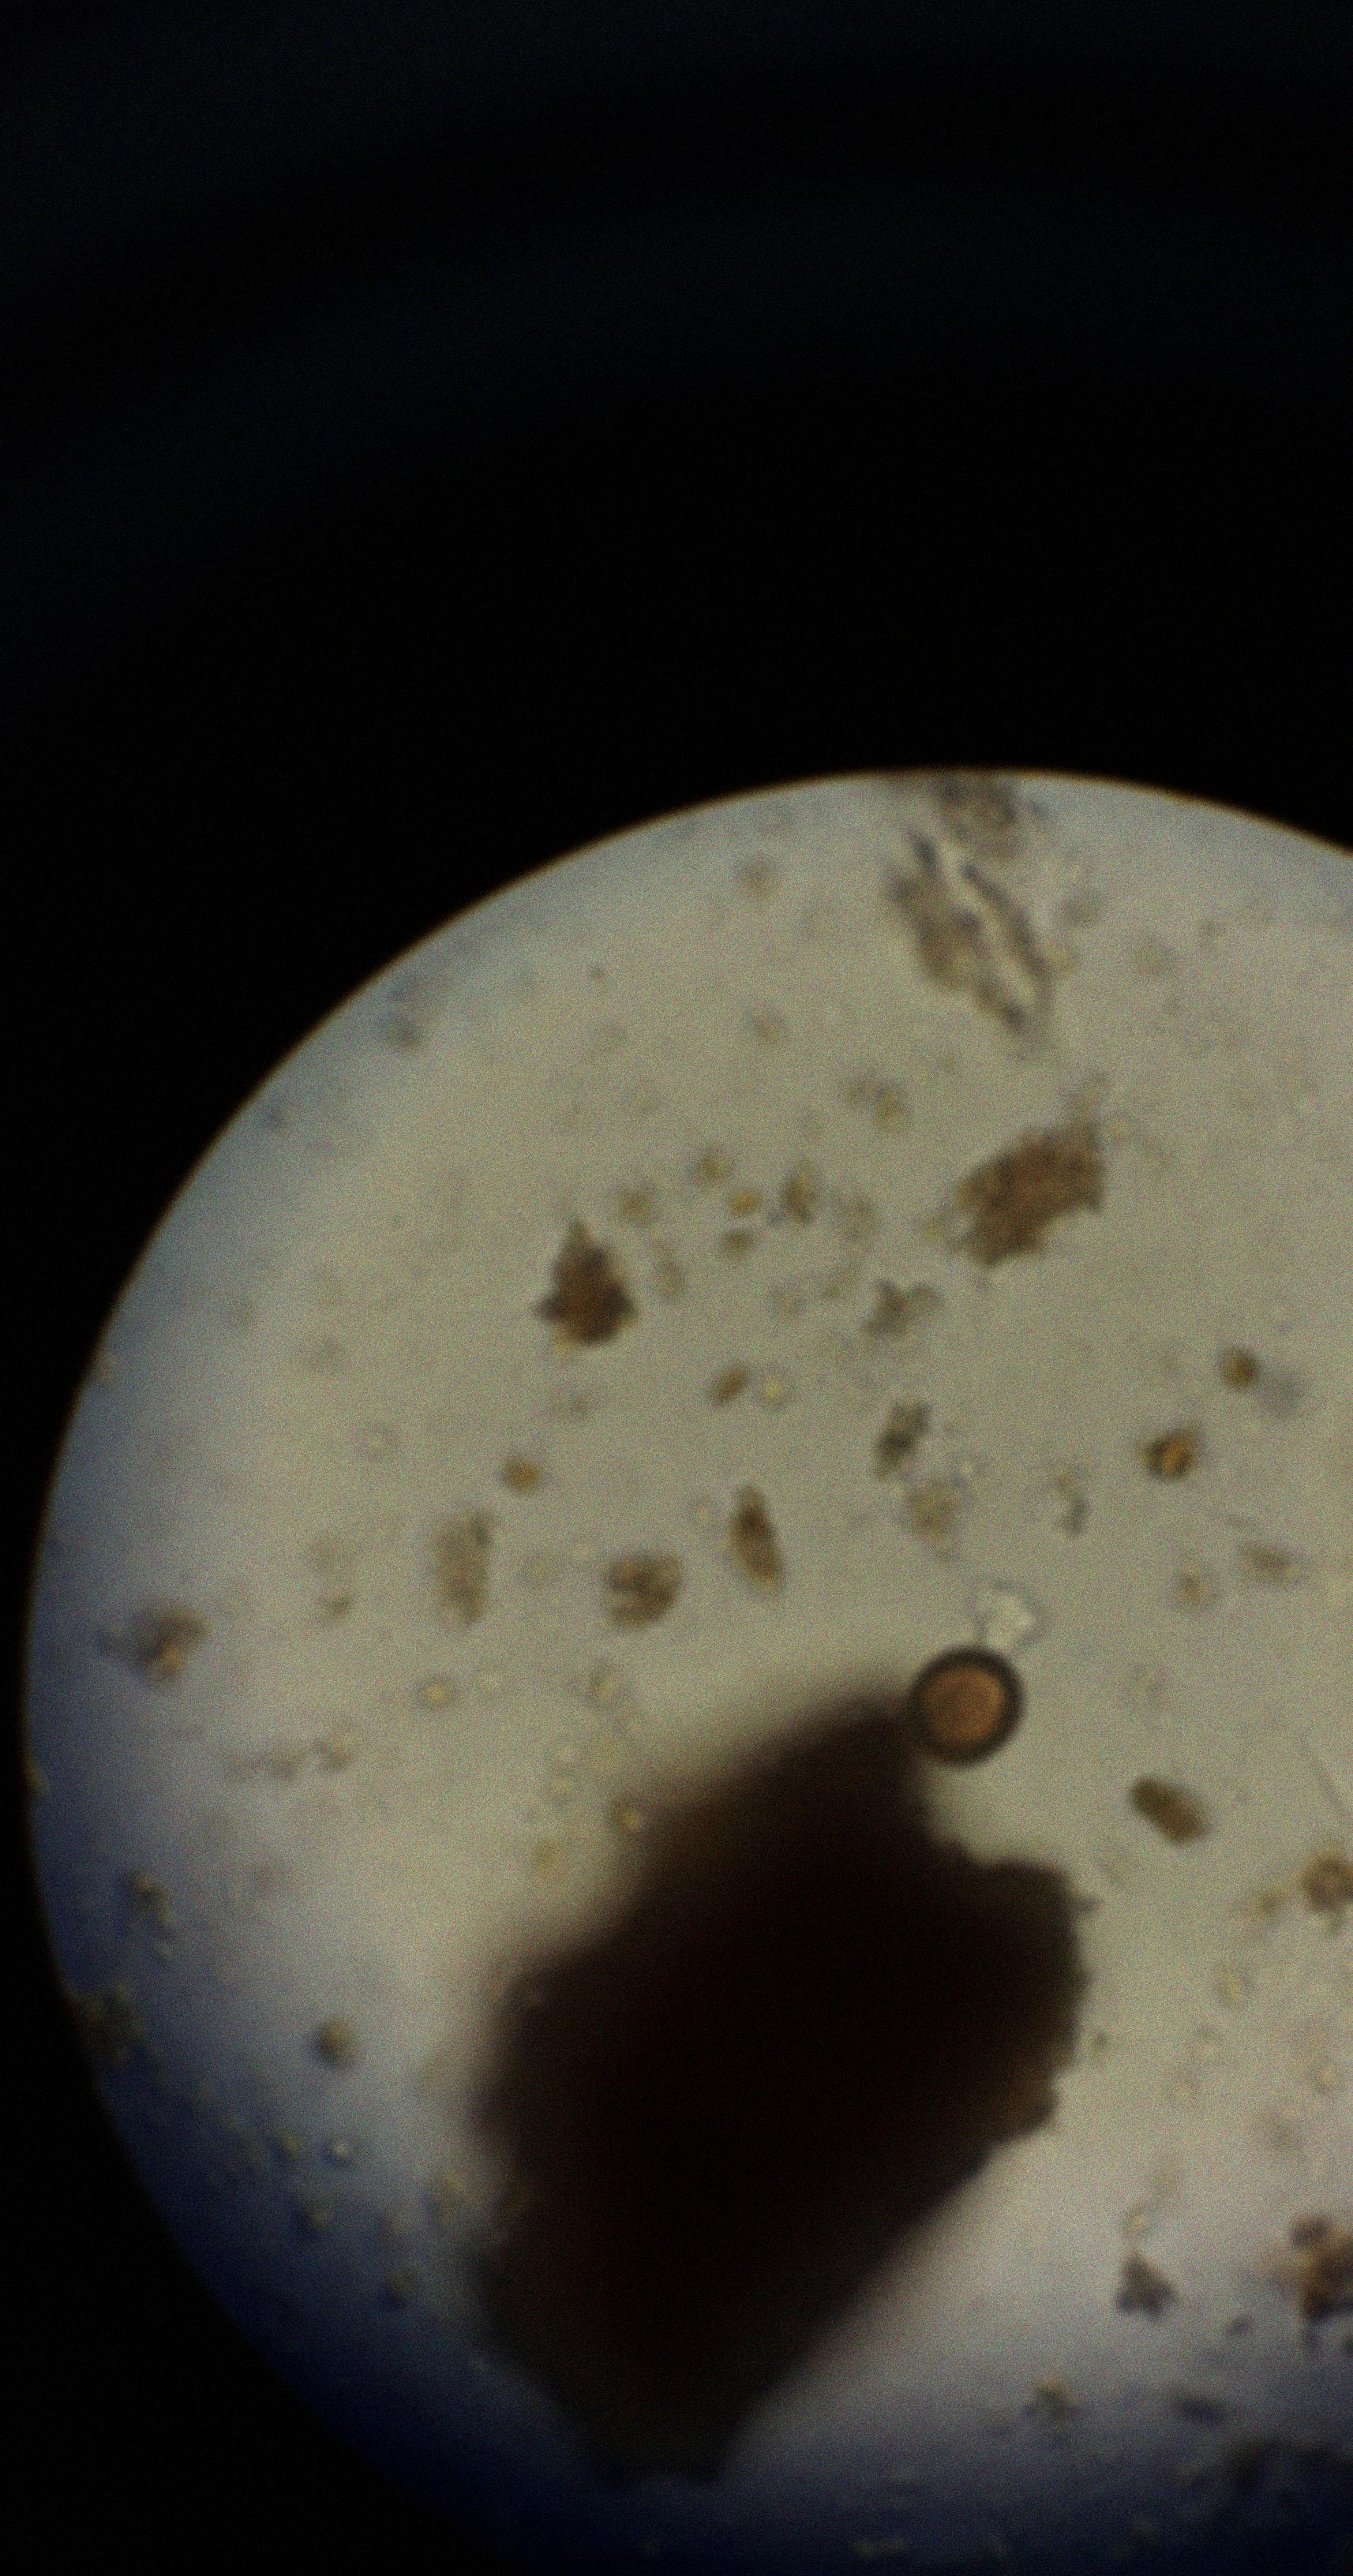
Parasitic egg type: Taenia spp. egg